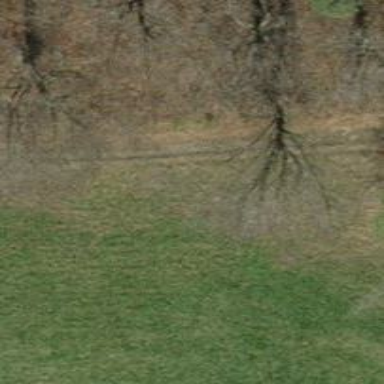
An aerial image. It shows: Grass track with grade5 tracktype.